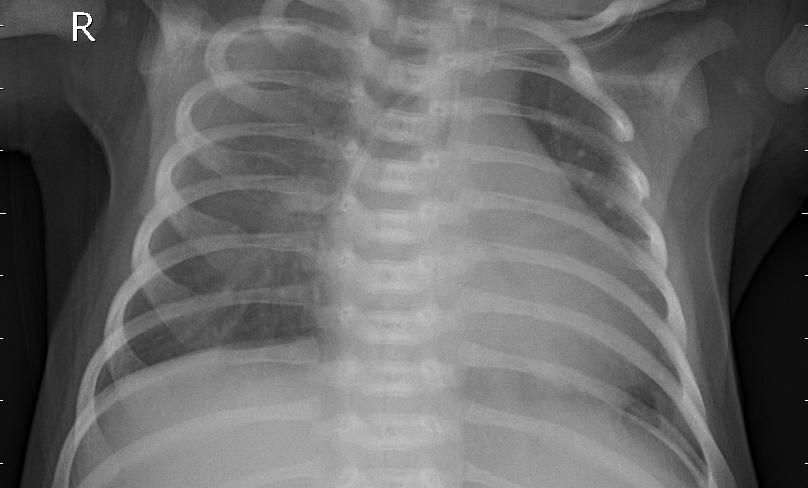
Diagnosis: PNEUMONIA